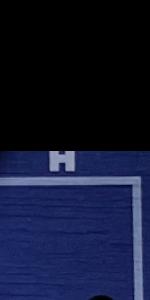
Label: Empty